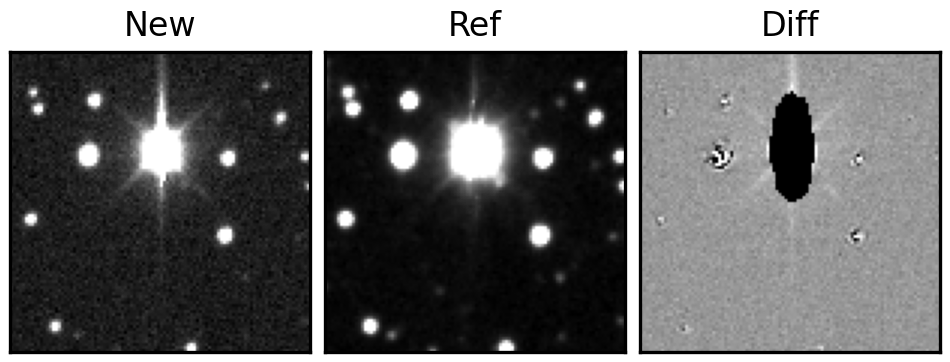
Label: bogus